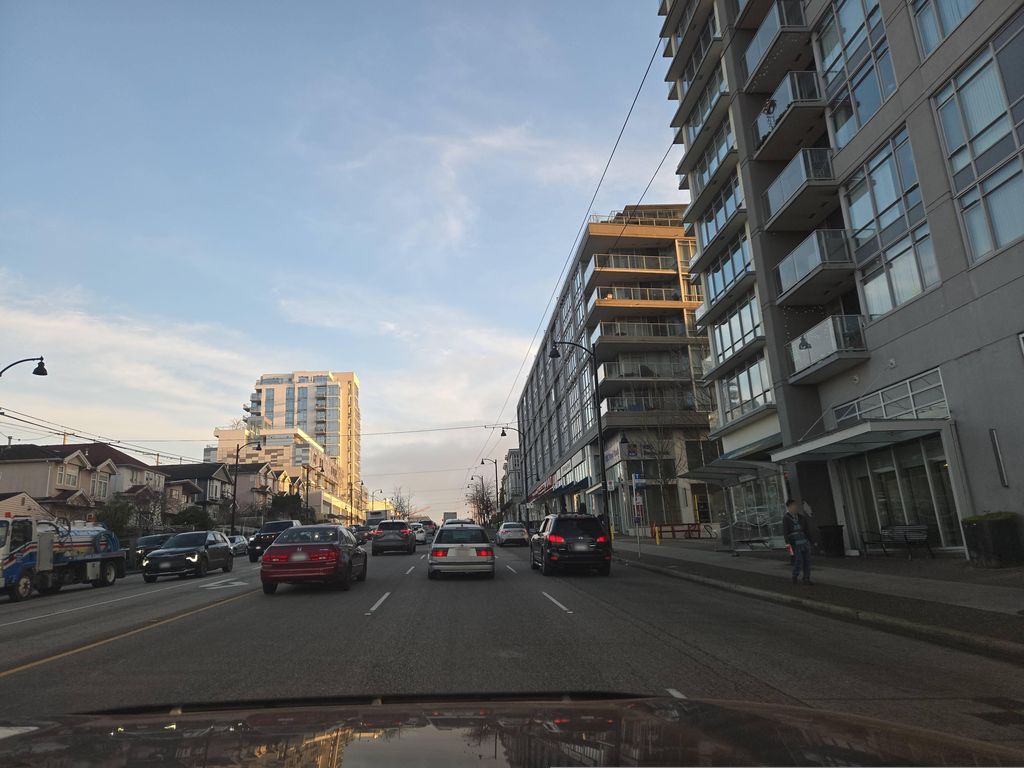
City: vancouver